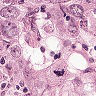
Metastatic tissue present: yes